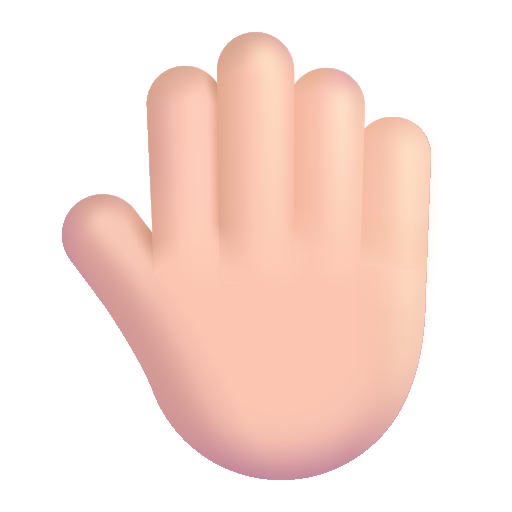
raised back of hand color light